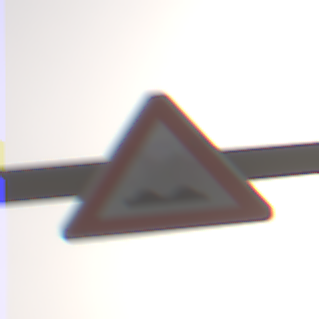
Verkehrszeichen: UnebeneFahrbahn
Umgebung: Outdoor, Nature
Tageszeit: MorningAfternoon
Wetter: PartlyCloudy
Licht: Natural
Jahreszeit: Winter
Kontrast: MediumContrast